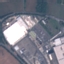
Label: Industrial